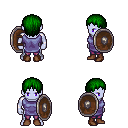
a pixel art fantasy rpg character, male body template, dark elf, purple skin, chain tabard jacket, magenta pants, green plain hairstyle, brown shoes, shield, four views (front, back, left, right), 2x2 character sprite sheet, small pixel art, hard edges, no anti-aliasing